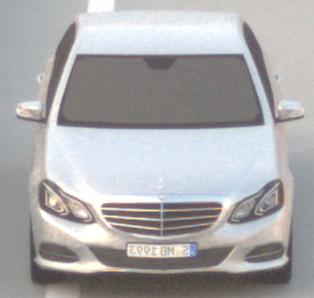
Make: Mercedes-Benz
Model: E 200
Detailed model: E-Class (212) Limousine
Model produced from: 2013/04
Model produced until: 2015/10
Doors: 4
Color: white
Road condition: dry road
Daytime: sunrise or sunset
Contrast: low contrast